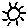
Label: sun